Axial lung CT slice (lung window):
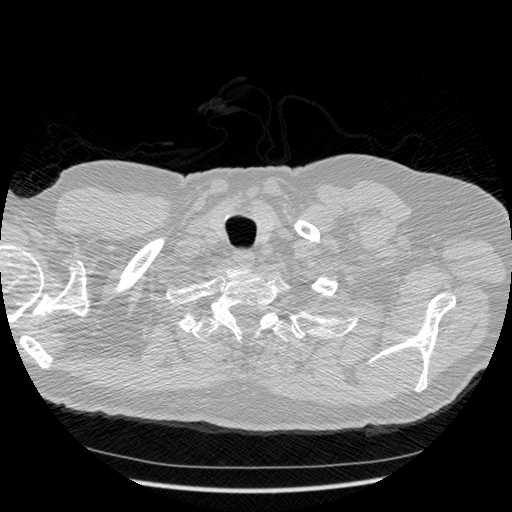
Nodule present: no